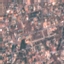
Land use / land cover class: Residential